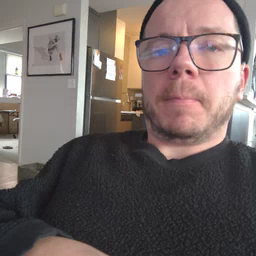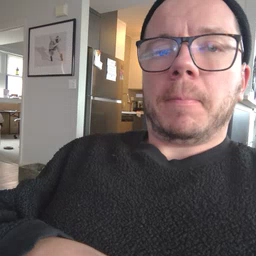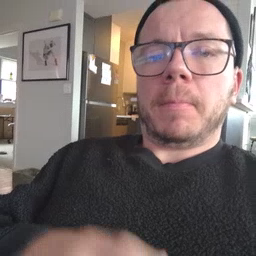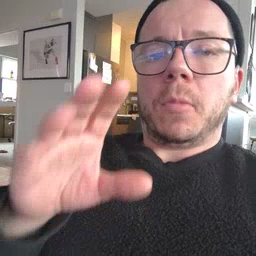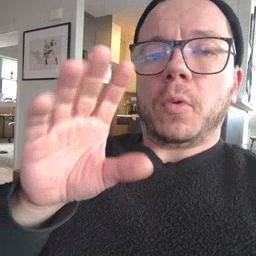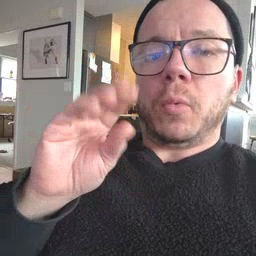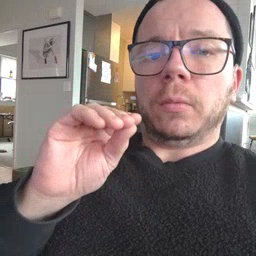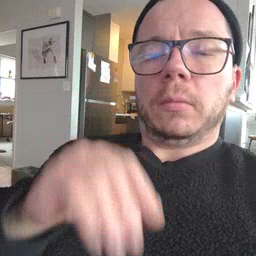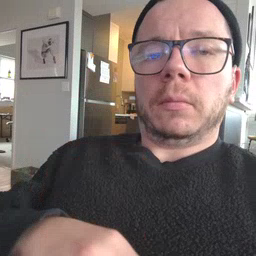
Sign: goose